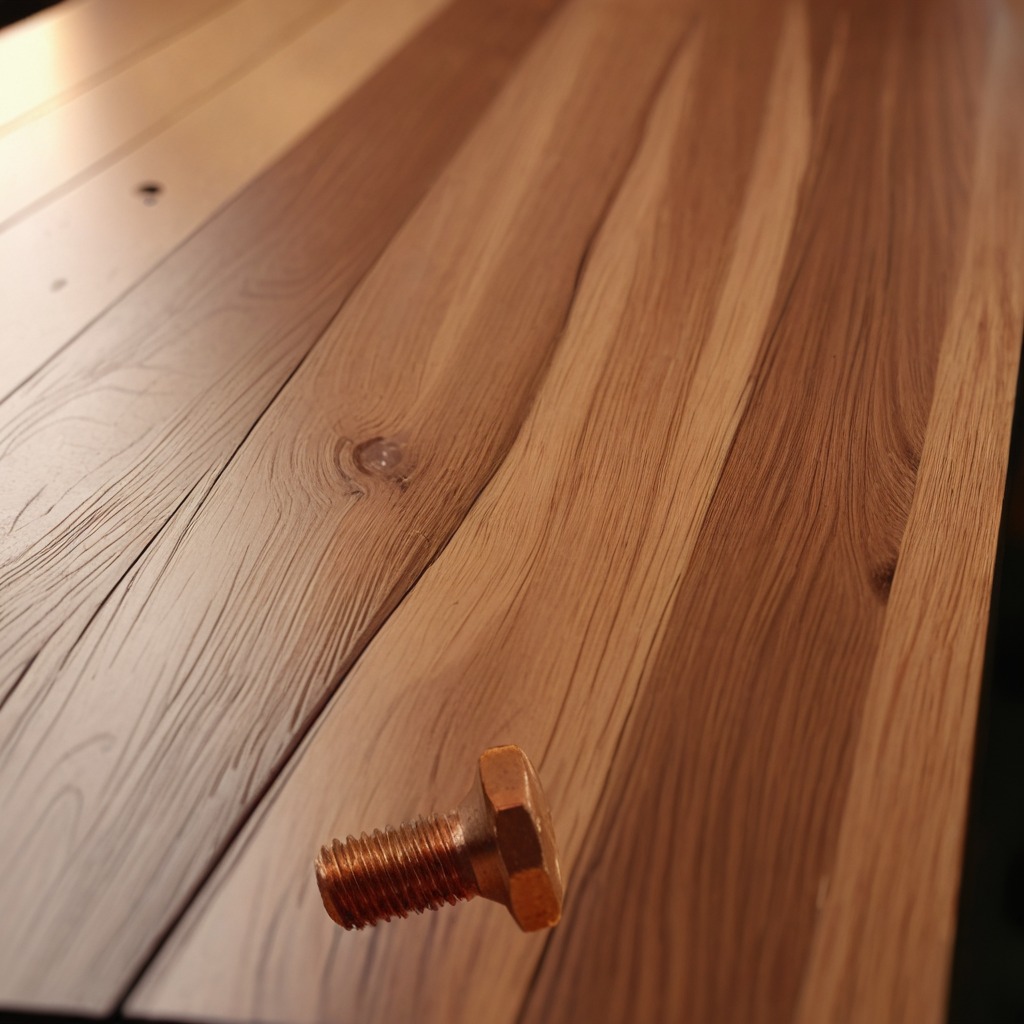
A metal screw is lying on a wooden table in a carpentry studio.